Question: This may seem like a simple question but I've probably spent hours looking for this to no avail. How do I create a colored line on the right of line numbers in Vim? Like this:

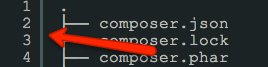
Answer: You would need to change the Vim source code for that. Such a patch is unlikely to be included in Vim, though, because one of Vim's design principles is that its features should be available on all platforms, and anything that doesn't fit into the character raster cannot be implemented in the console. (And even workarounds would require special Unicode characters to emulate such a line.)
Unfortunately, you cannot hack something like this with built-in features: Both and are displayed to the left of the number column. Is that visual distinction really so important for you?!